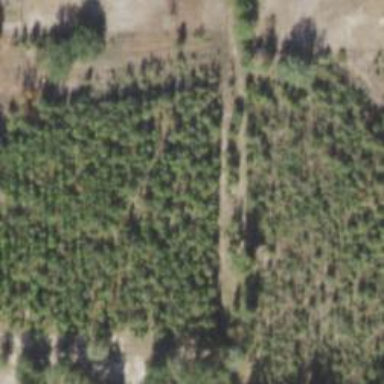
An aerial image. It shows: Forest area dominated by needle-leaved trees.